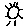
Label: sun